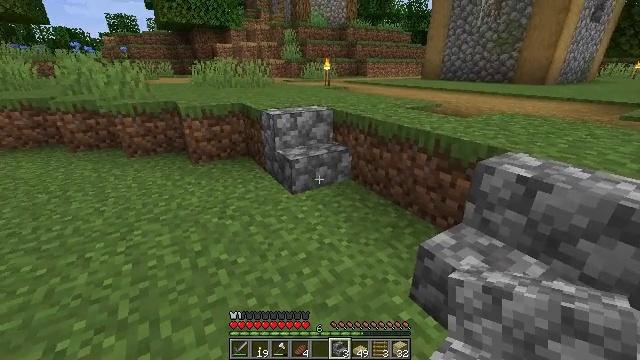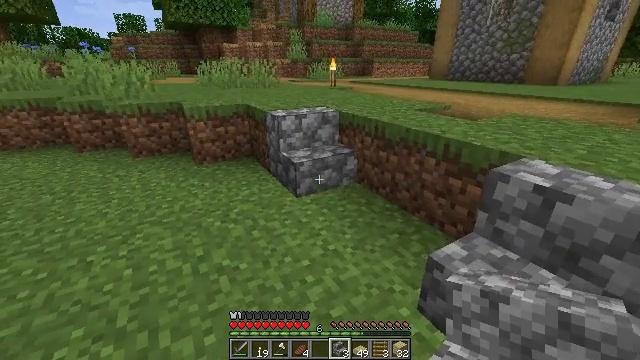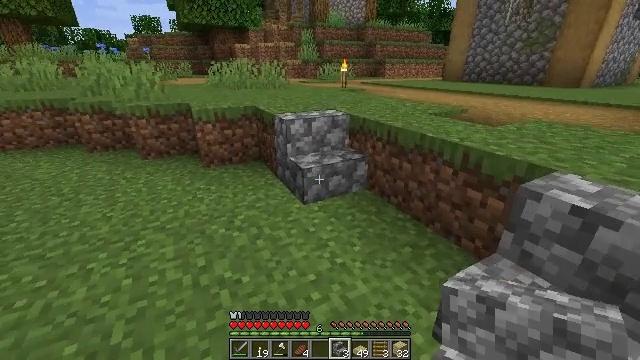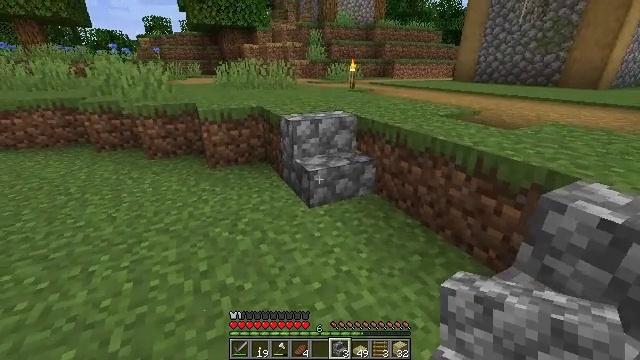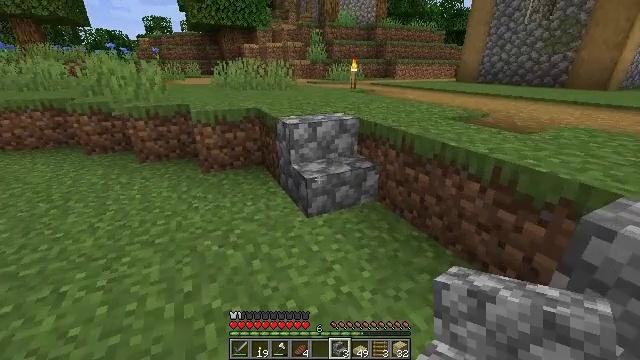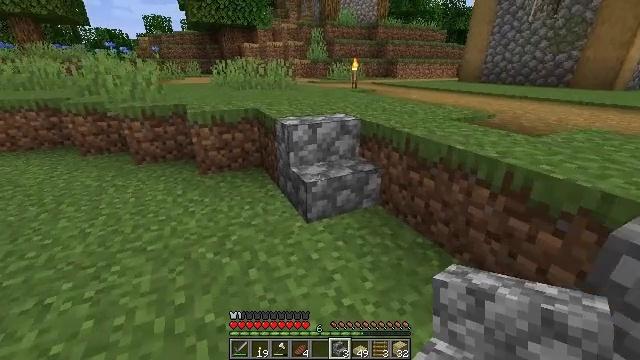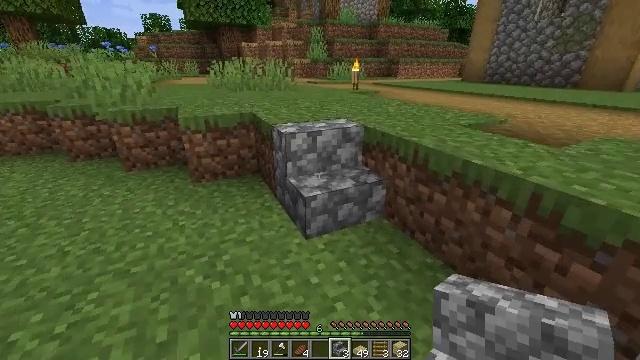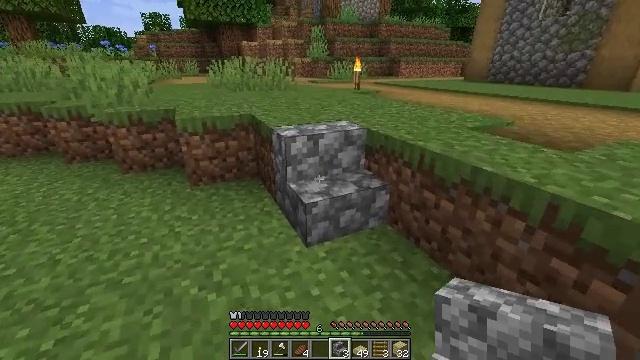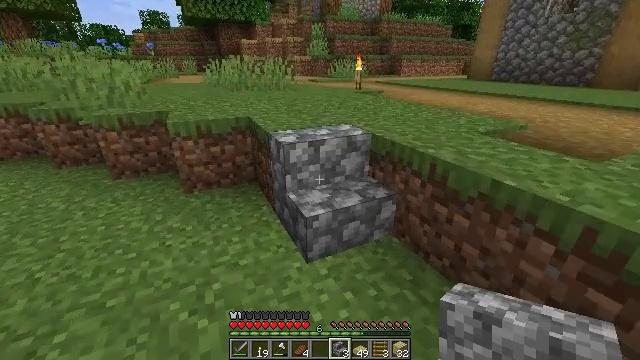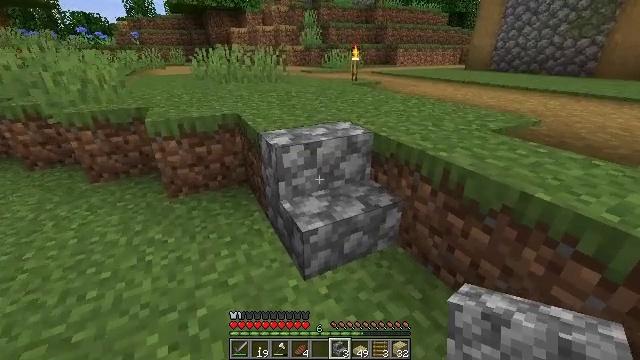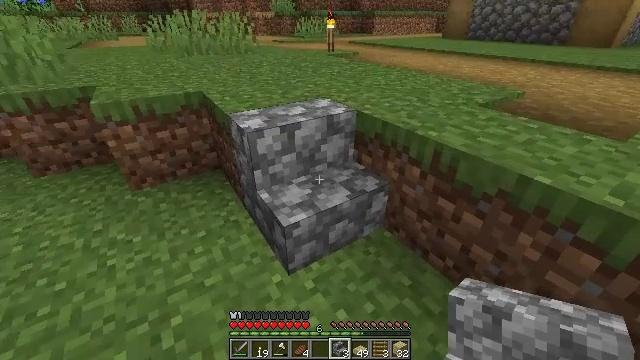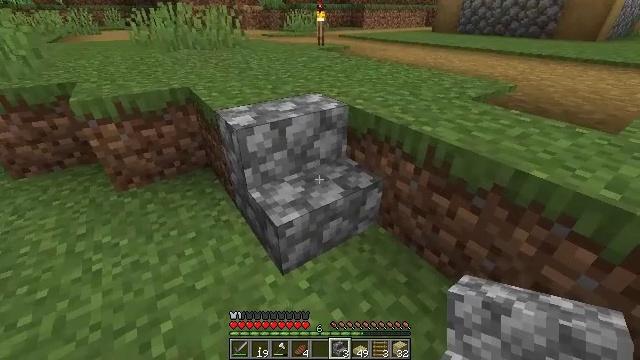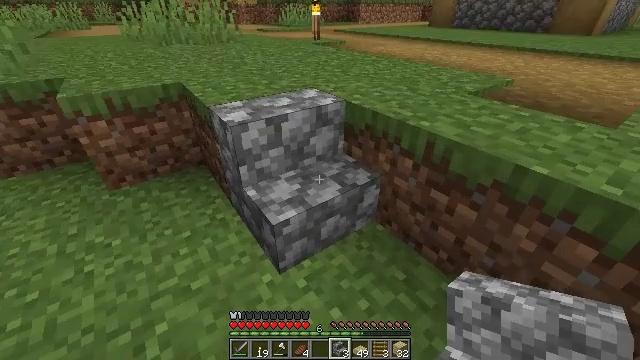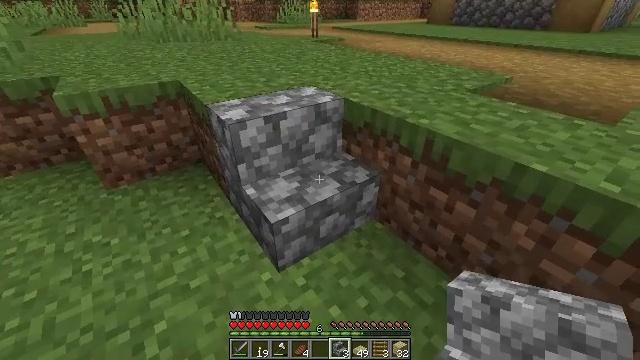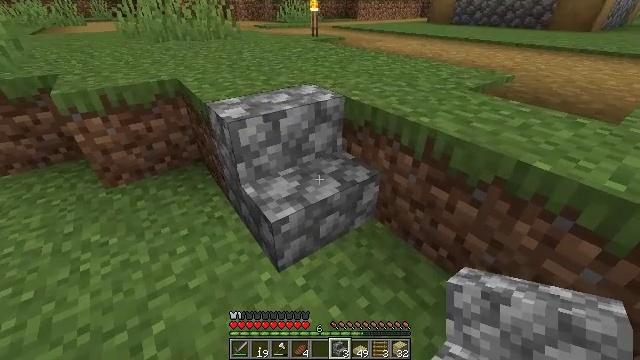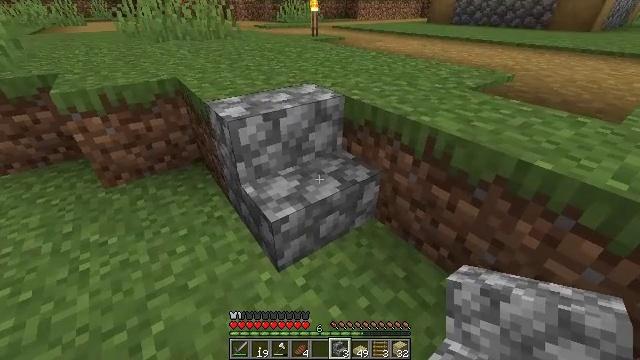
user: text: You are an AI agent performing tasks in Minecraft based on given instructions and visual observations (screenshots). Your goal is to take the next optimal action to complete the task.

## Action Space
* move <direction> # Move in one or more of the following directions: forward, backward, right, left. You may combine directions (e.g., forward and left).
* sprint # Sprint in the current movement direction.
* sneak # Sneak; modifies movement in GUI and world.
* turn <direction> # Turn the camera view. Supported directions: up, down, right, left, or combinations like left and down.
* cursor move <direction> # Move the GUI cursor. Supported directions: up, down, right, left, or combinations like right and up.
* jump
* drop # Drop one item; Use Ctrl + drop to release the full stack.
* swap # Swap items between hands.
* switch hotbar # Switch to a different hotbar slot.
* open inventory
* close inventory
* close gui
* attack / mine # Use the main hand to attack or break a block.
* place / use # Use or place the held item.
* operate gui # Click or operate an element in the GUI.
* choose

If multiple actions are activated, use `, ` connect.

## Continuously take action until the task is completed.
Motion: motion action
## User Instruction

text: Collect the cobblestone stairs.
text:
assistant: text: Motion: move forward, turn left
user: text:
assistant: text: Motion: move forward, turn left
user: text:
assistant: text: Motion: move forward, turn left
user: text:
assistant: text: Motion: move forward
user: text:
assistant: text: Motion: move forward
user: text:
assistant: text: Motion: move forward
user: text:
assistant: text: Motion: move forward
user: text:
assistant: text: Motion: move forward
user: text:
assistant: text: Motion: move forward, turn right and down
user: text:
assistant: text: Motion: turn right and down
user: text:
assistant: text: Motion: turn right and down
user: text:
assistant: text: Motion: no_op
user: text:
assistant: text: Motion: no_op
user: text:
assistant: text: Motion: no_op
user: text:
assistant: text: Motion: no_op
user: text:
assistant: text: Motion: no_op
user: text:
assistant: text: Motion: no_op
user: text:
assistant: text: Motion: no_op
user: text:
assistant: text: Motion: no_op
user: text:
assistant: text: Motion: no_op
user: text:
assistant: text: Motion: no_op
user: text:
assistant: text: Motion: no_op
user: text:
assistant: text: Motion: no_op
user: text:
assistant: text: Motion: no_op
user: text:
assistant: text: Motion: no_op
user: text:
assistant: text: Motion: no_op
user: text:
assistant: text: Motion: no_op
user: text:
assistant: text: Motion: no_op
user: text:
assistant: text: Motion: no_op
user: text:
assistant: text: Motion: no_op